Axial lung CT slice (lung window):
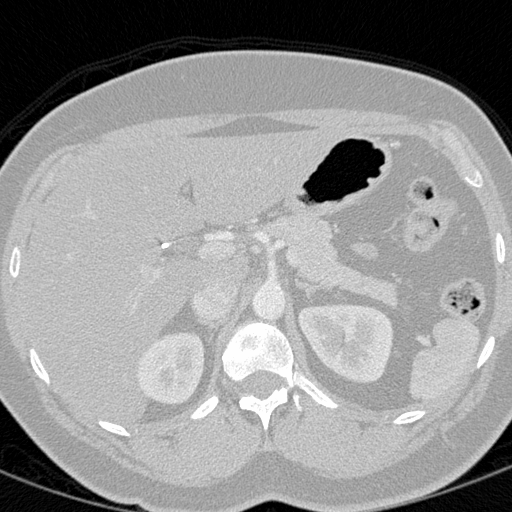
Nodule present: no